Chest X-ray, AP view. Patient: 18 years old, sex F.
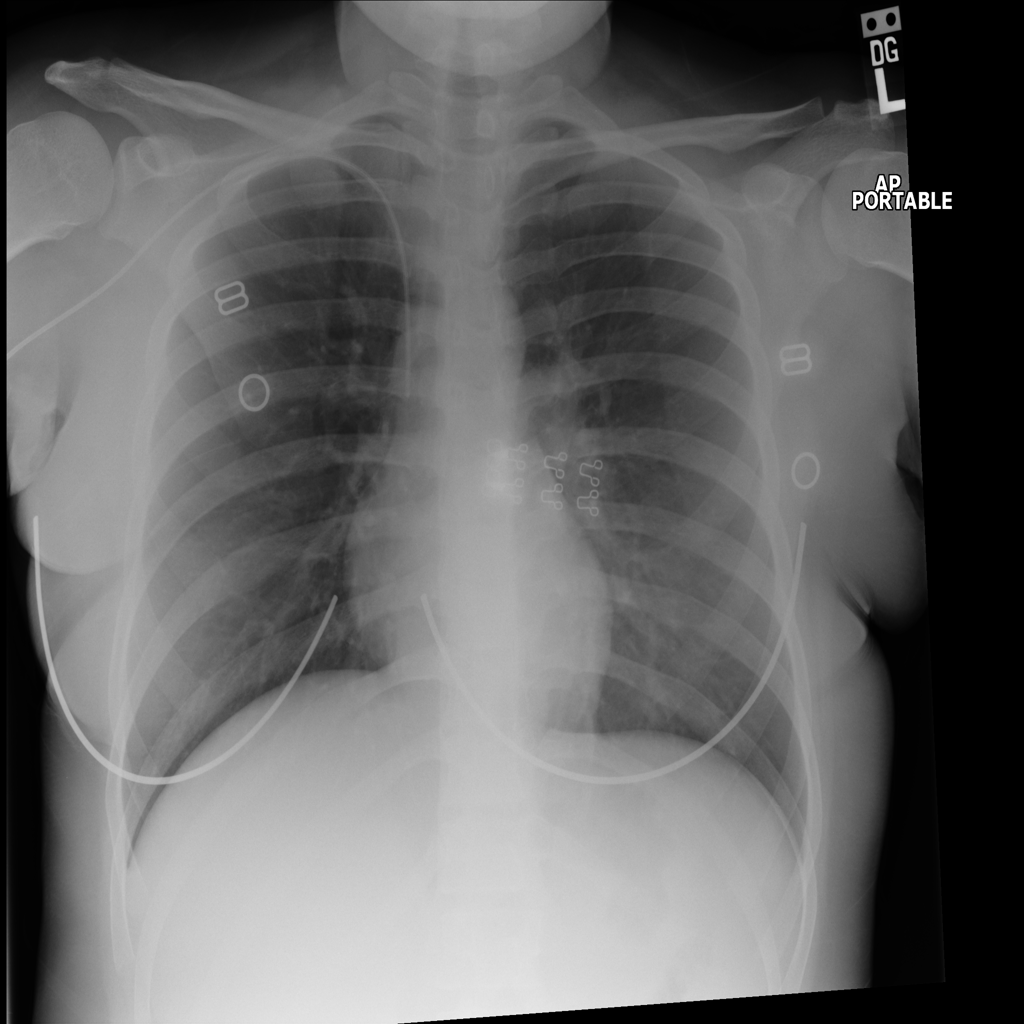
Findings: No Finding